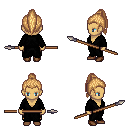
a pixel art fantasy rpg character, female body template, human, tanned skin, gray robe, gold greaves, light blonde long topknot hairstyle, brown shoes, spear, four views (front, back, left, right), 2x2 character sprite sheet, small pixel art, hard edges, no anti-aliasing